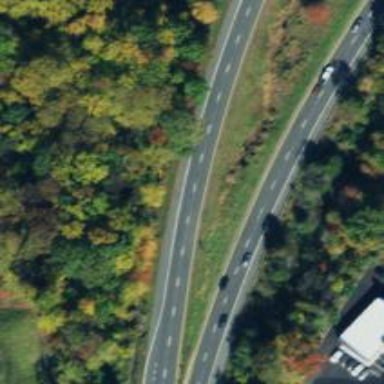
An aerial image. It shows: Expressway with asphalt surface classified as trunk highway.